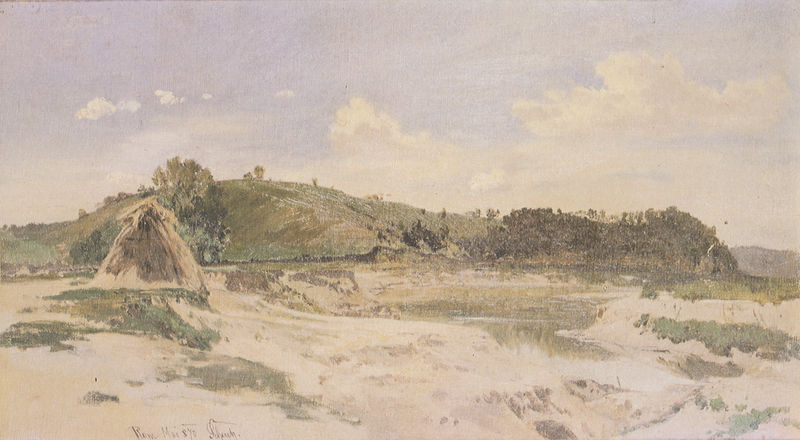
Titel: Flußlauf in der Campagna
Künstler: Carl Schuch
Institution: Privatbesitz
Schlagwörter: baum, berg, blau, gemälde, himmel, meer, schatten, wasser, weiß, wolken, aquarell, bäume, grün, landschaft, ocker, sand, see, teich, ufer, braun, frankreich, grau, hell, hintergrund, kreide, licht, schwarz, skizze, stroh, gras, rasen, wiese, wolke, beige, malerei, blass, weit, holland, signatur, öl, erde, feld, ferne, horizont, hügel, natur, spiegelung, wind, büsche, gebüsch, gewässer, hütte, sonne, sträucher, wiesen, corot, pflanze, pflanzen, schön, tal, wald, anhöhe, klar, küste, sommer, strand, wellen, ansicht, studie, ernte, heu, berge, düne, dünen, gebirge, leer, sonnenlicht, gelände, hecke, tag, violett, winter, böschung, romantik, brandung, impressionistisch, vert, senke, erdfarben, haufen, heuhaufen, loch, leinwand, sonnig, unvollendet, wellig, karg, bleich, wäldchen, graben, plein air, naturalistisch, nordsee, freundlich, friedrich, arbre, paysage, peinture, sonnentag, wolkenfetzen, bleu, bewuchs, dessin, kalk, gleißend, südlich, arbres, trist, foin, öd, crayon, bäumen, strohhütte, belgien, sable, trockenheit, zartblau, schneeschmelze, dühnen, sommerlich, wädchen, heustadel, aufgestakt, caspar david, kark, eu, coline, prés, dune, peinture a l'eau, bäzne